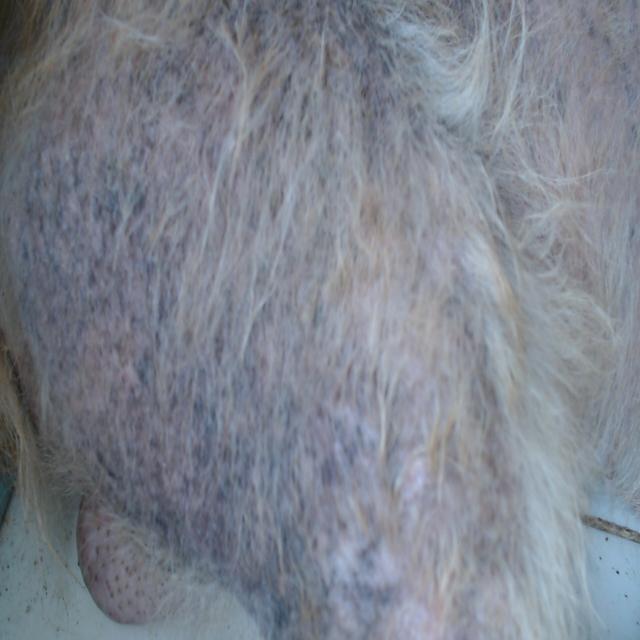
Canine demodicosis (Demodex mange) — caused by Demodex canis mites. Presents with alopecia, follicular papules, pustules, and comedones. Often localized on face and forelimbs.